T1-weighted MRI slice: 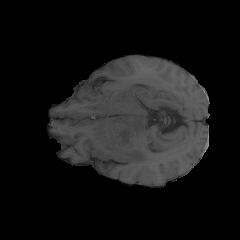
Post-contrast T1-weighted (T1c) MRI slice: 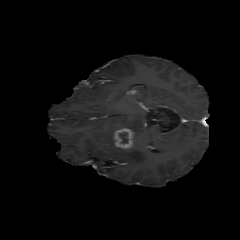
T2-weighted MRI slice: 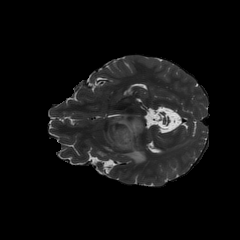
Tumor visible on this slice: yes